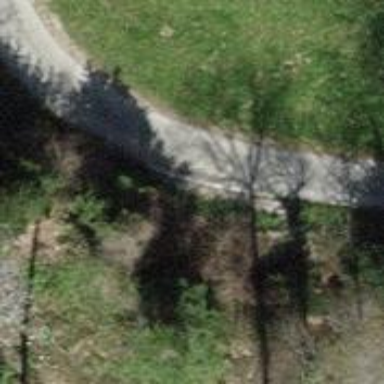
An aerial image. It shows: Well-maintained track road of grade 1.